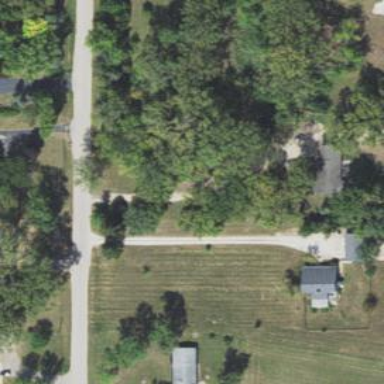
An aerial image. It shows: Driveway leading to service road.